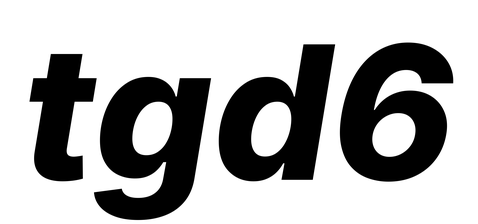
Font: Inter-Italic_ExtraBold_Italic